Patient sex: F
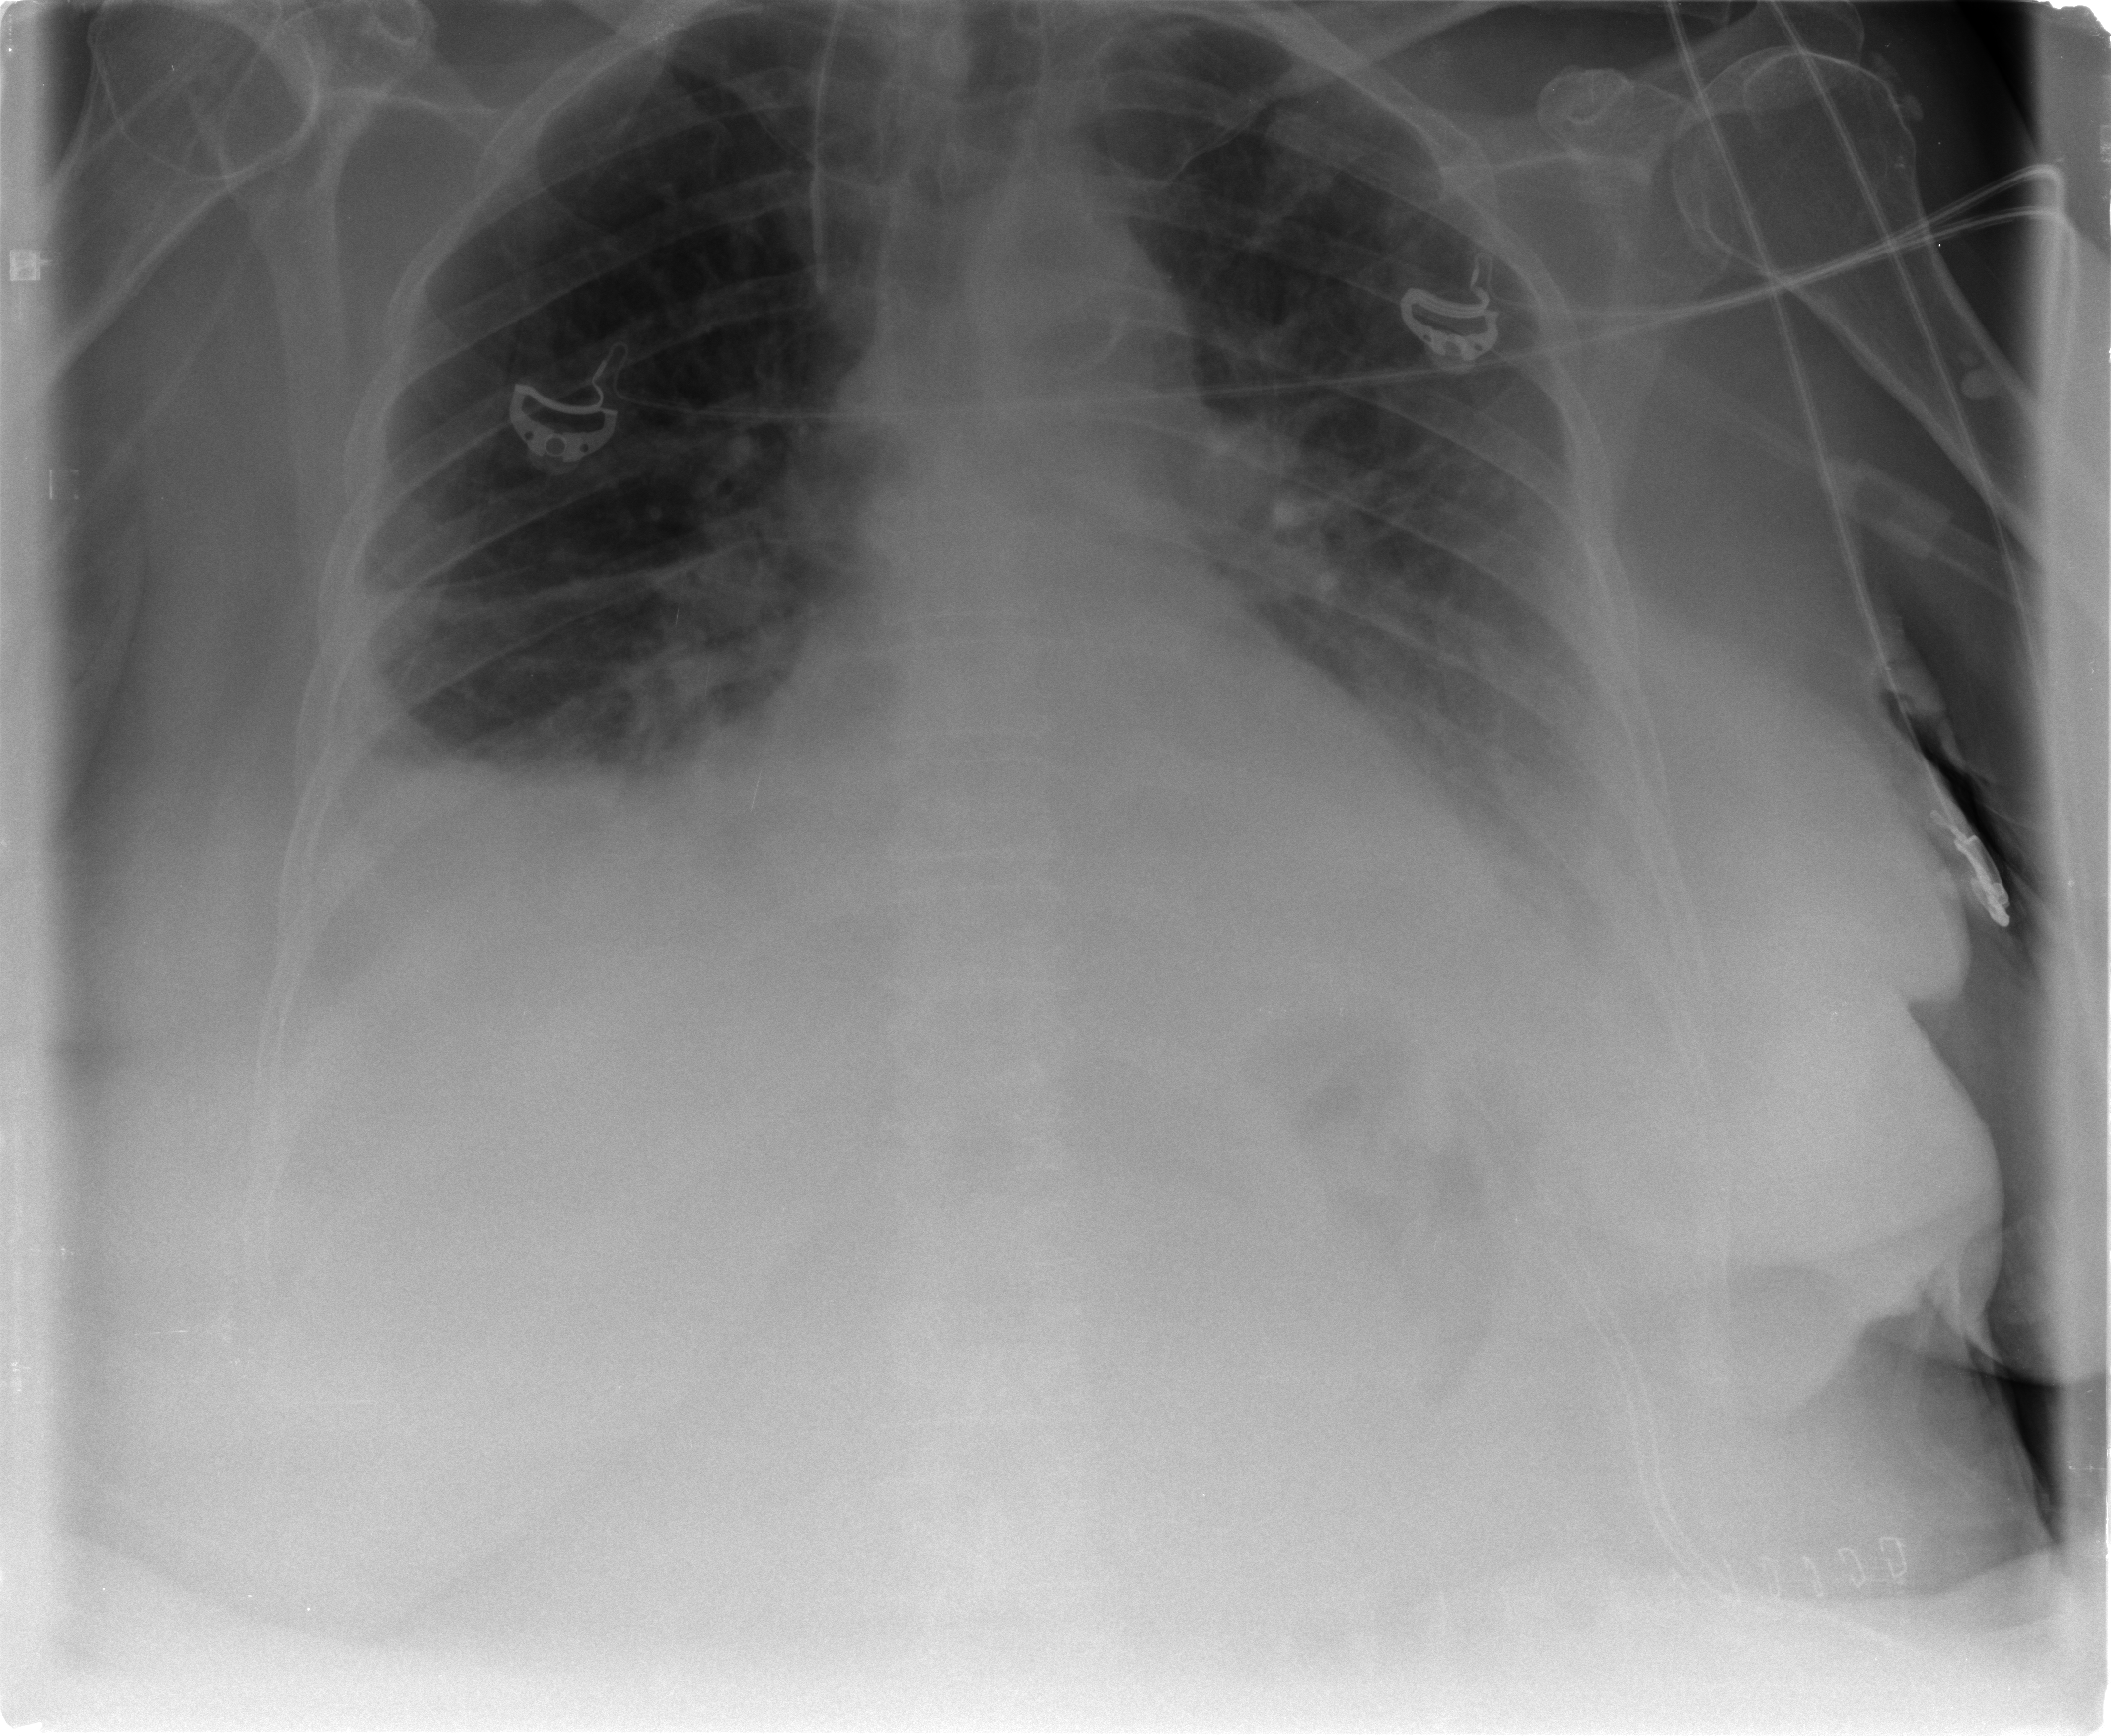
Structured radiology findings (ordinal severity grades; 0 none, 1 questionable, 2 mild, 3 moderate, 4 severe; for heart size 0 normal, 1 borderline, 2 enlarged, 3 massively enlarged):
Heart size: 1
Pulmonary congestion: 1
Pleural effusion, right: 2
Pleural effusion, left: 2
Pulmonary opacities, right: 0
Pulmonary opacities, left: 0
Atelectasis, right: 2
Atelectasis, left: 2